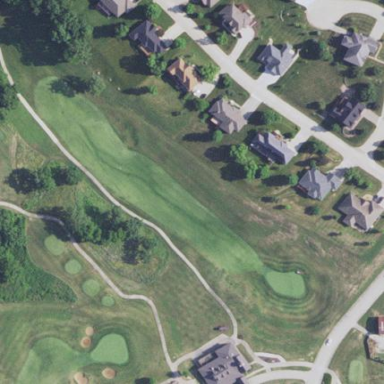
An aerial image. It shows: Golf fairway surrounded by grass.